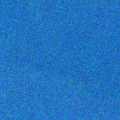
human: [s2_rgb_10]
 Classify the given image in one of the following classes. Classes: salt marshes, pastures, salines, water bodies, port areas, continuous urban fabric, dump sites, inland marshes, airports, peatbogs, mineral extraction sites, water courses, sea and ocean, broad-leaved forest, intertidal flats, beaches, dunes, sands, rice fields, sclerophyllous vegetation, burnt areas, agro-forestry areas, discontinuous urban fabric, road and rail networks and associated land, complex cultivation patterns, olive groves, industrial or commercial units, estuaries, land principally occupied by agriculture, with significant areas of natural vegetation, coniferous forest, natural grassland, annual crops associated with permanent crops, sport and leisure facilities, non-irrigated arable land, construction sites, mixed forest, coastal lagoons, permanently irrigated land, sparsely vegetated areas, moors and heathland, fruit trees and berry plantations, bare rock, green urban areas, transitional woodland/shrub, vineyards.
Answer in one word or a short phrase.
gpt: sea and ocean